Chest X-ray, PA view. Patient: 48 years old, sex M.
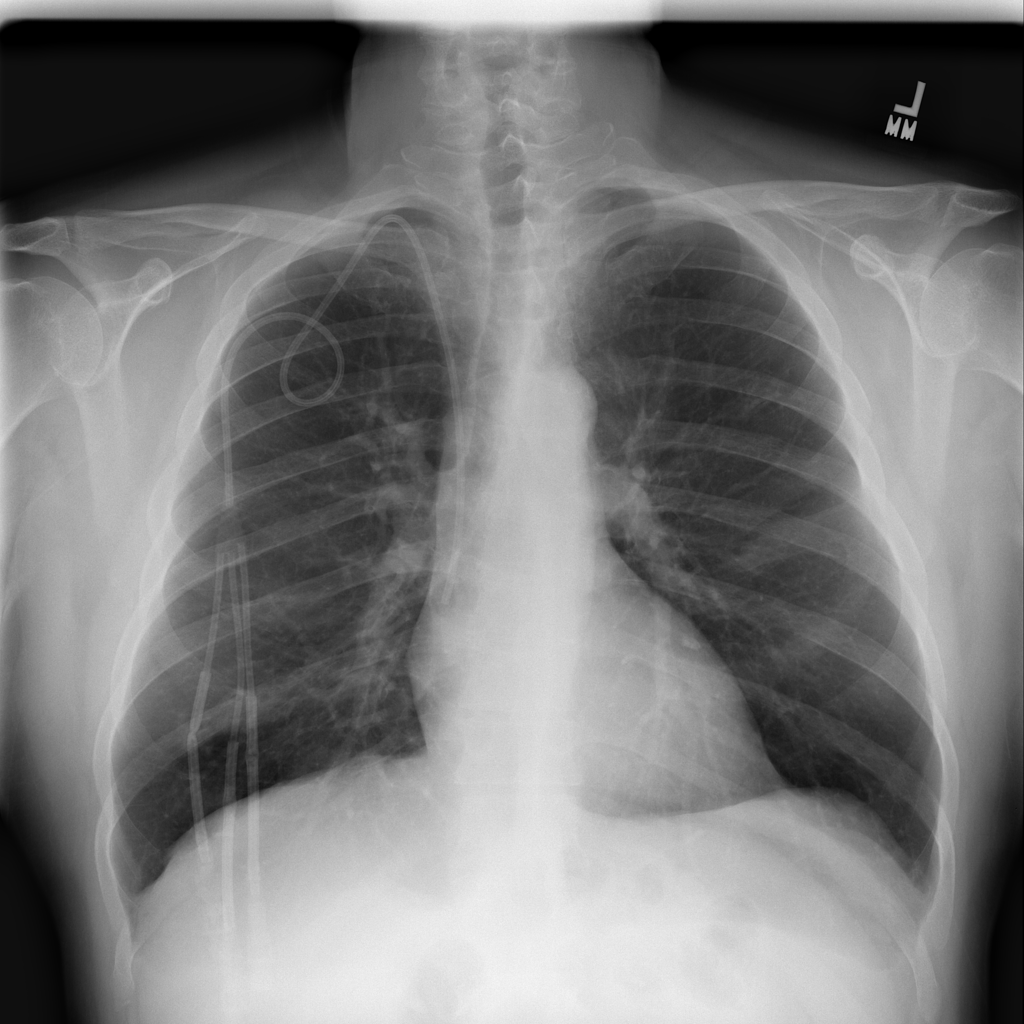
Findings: No Finding